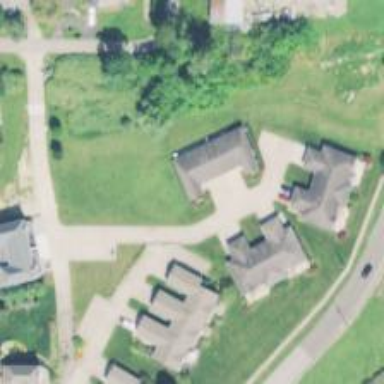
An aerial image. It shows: Residential road.